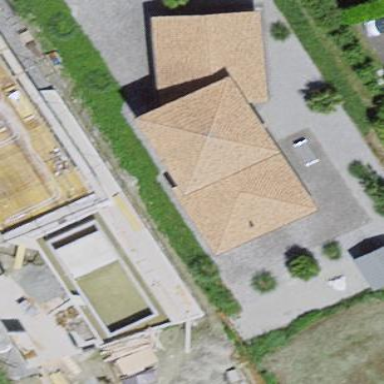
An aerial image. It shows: Detached building.